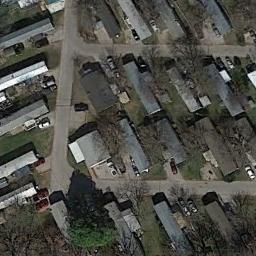
Label: residential